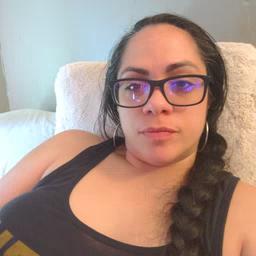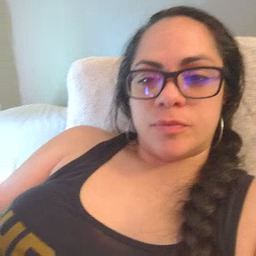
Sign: chair